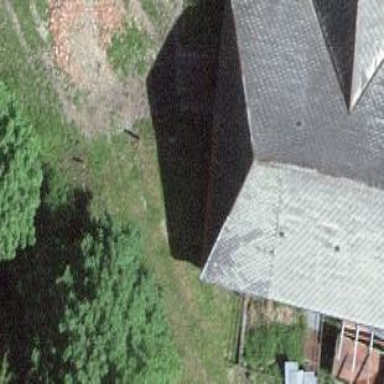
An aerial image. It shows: Farm building.